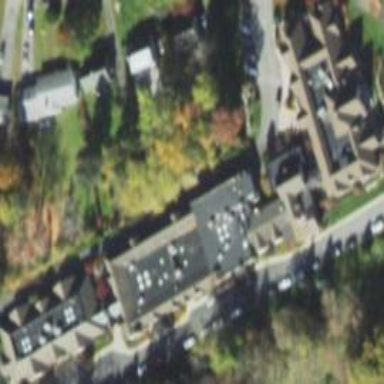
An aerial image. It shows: Building that serves as nursing home.